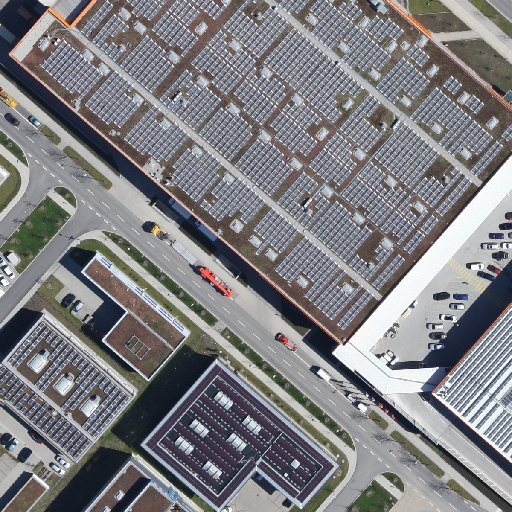
Referring expression: heavy-duty vehicle in the parking area